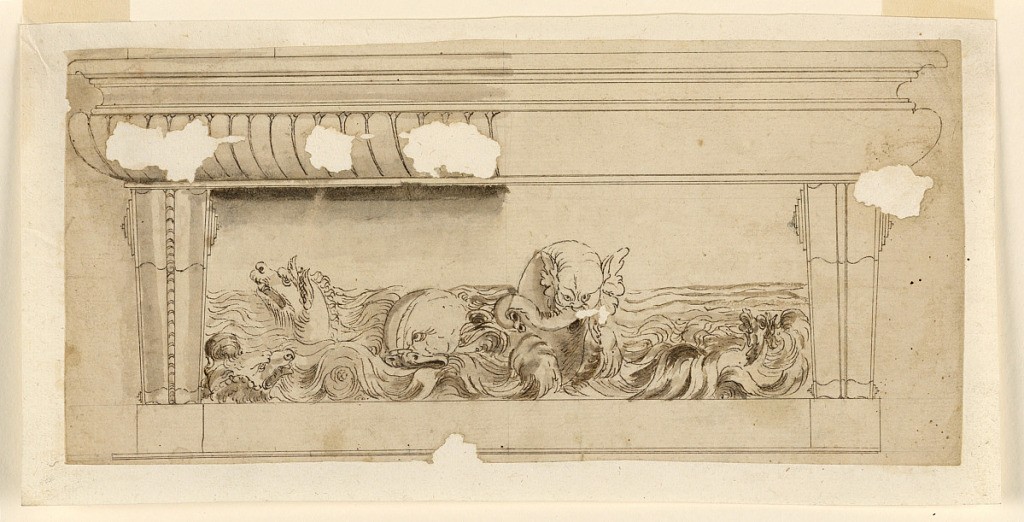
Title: Design for a Fountain
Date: ca. 1650
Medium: graphite, pen and ink, brush and bistre on paper
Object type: Drawing
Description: A panel between two corbels with sea creatures and waves.